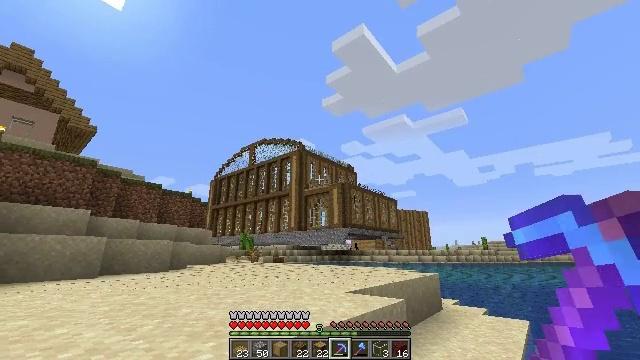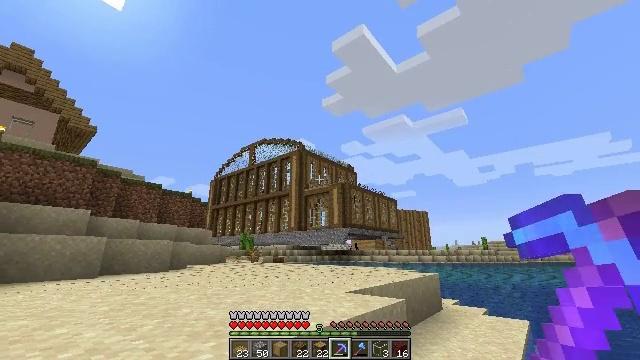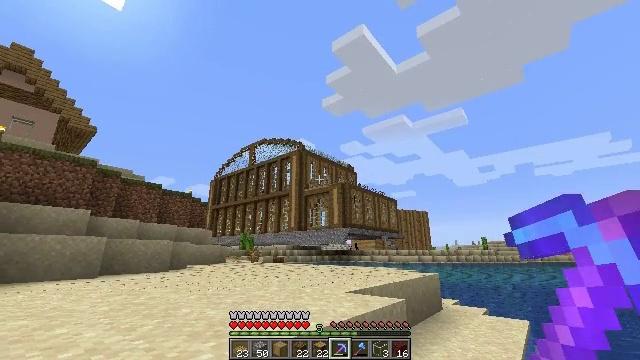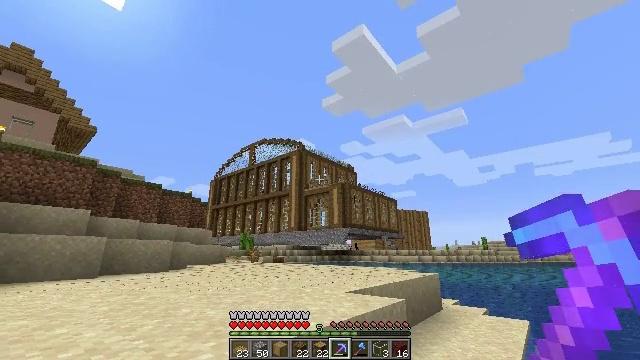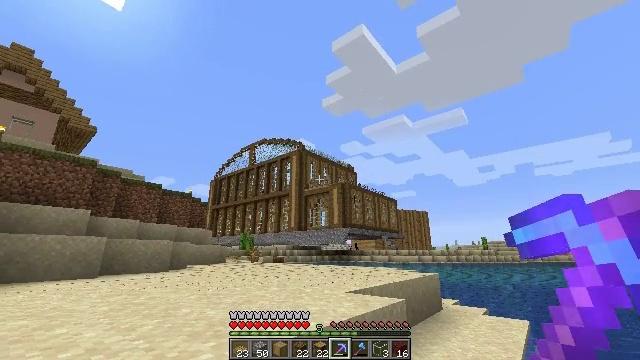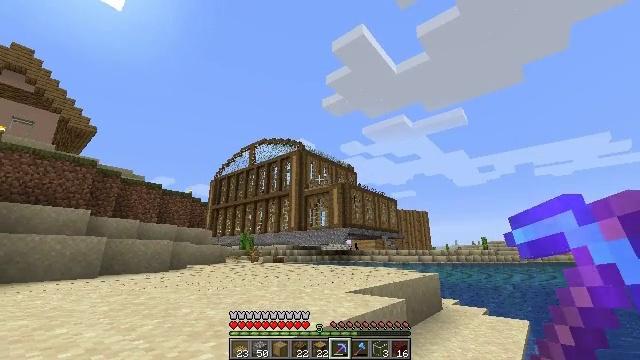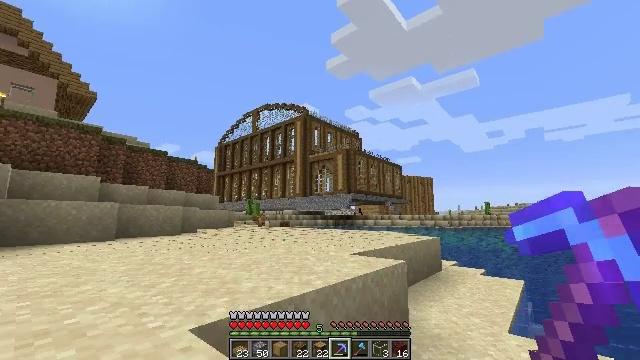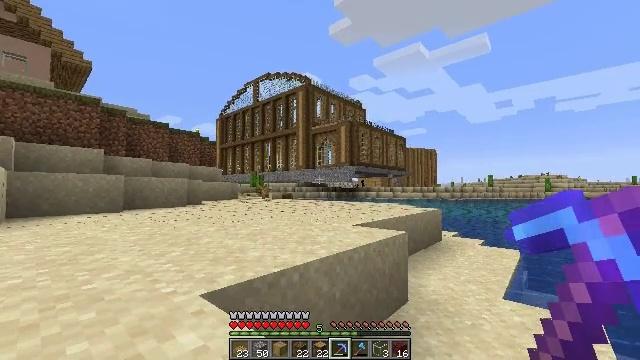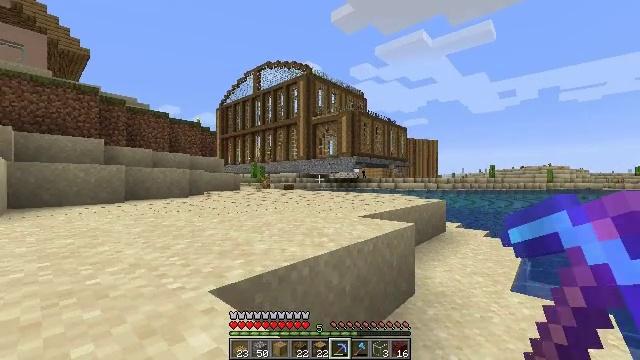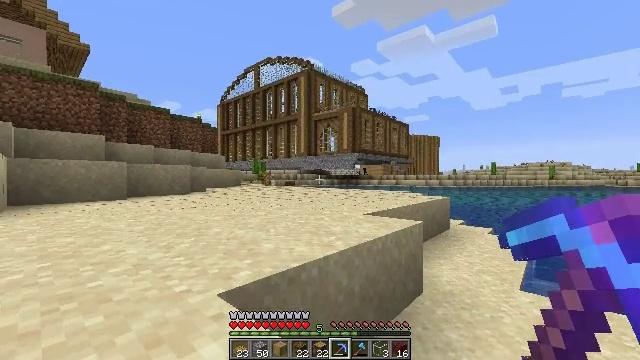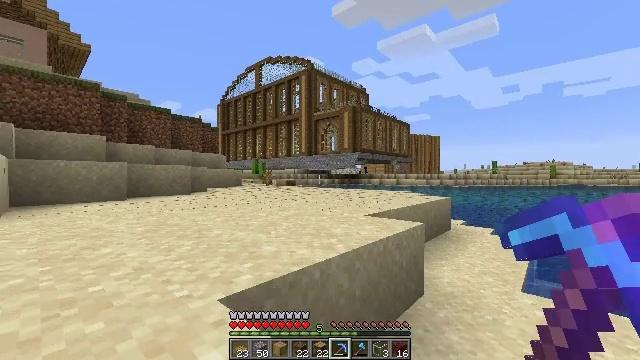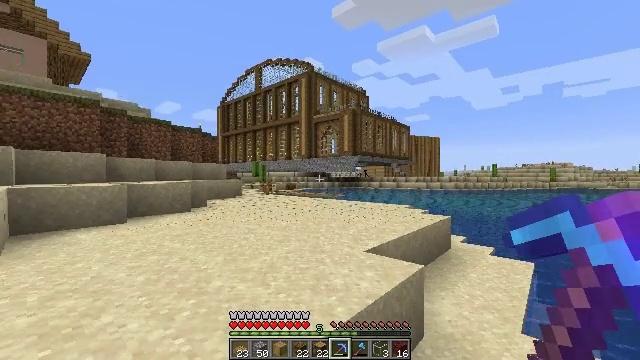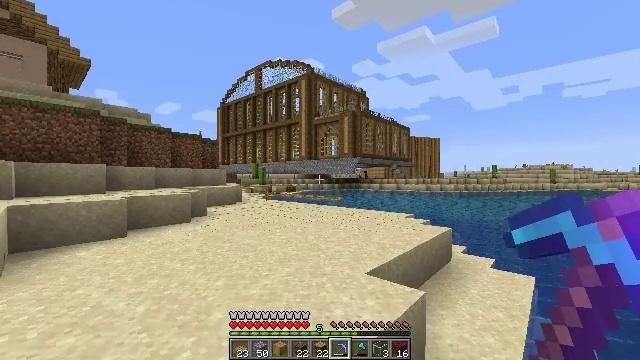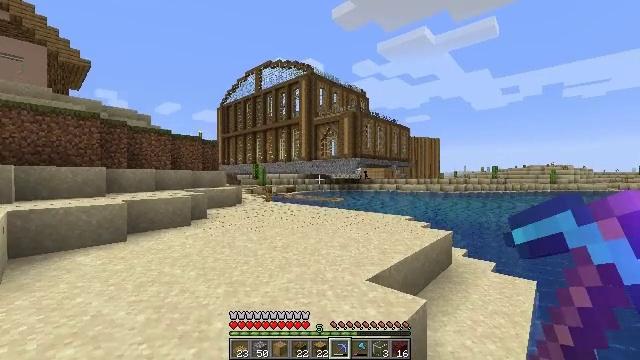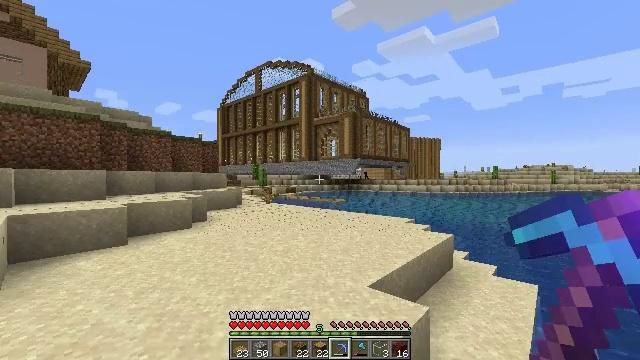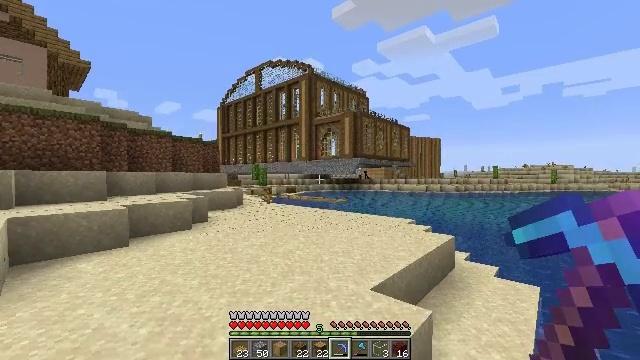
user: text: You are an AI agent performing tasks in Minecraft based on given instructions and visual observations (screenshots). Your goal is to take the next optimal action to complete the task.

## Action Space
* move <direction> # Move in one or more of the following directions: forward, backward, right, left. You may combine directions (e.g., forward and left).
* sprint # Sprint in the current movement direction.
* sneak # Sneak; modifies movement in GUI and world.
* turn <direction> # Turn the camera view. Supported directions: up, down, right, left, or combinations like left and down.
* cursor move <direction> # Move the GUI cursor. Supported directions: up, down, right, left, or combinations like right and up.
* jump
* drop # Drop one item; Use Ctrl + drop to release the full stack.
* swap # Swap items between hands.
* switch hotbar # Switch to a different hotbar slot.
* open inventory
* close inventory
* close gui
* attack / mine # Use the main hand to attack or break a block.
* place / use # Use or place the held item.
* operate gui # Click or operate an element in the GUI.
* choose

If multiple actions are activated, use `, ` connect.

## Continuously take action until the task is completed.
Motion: motion action
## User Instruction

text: Break the potato plant to gather potatoes.
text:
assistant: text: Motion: no_op
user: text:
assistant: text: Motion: no_op
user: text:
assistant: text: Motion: no_op
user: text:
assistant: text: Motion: no_op
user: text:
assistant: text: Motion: no_op
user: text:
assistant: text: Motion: turn left and down
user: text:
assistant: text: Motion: move forward and move left, turn down
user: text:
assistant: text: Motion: move forward and move left, turn down
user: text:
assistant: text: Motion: move forward and move left
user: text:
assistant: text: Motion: move forward and move left, jump
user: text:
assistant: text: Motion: move forward and move left, jump
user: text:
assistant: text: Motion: move forward and move left, jump
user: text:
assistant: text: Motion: move forward and move left, jump
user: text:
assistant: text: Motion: move left, jump
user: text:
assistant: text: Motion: move left
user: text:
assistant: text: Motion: move left
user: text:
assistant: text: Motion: move left
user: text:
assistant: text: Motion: no_op
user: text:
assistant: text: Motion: no_op
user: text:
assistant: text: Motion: no_op
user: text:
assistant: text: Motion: no_op
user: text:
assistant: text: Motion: no_op
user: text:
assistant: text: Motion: move left
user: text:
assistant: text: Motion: move left
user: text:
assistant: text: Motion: move left
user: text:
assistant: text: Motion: no_op
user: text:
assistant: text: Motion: no_op
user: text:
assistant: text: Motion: no_op
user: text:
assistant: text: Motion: no_op
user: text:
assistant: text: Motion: no_op